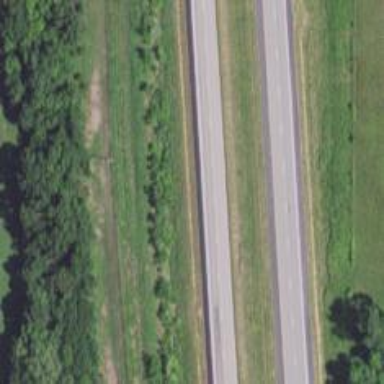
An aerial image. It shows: This image shows trunk highway that functions as expressway.